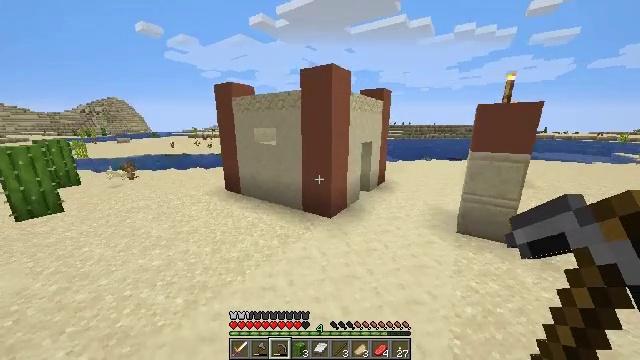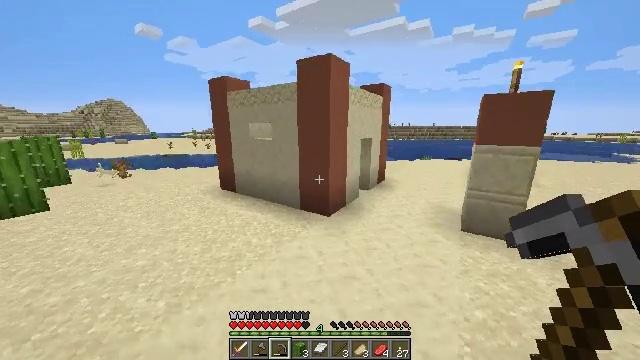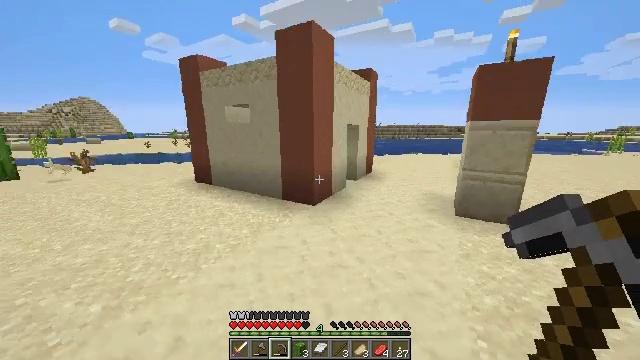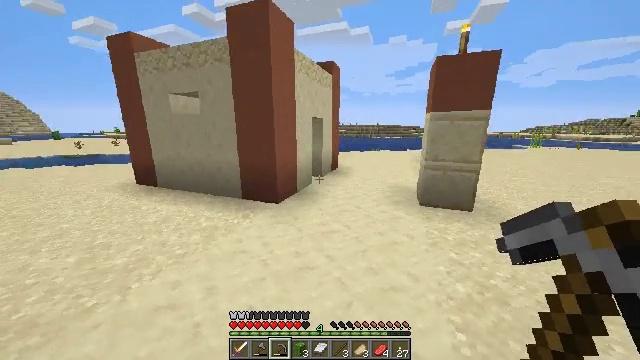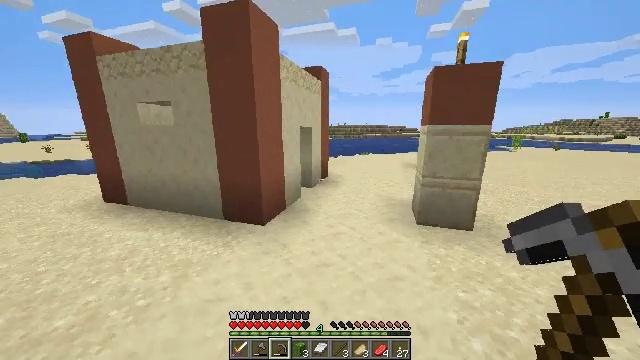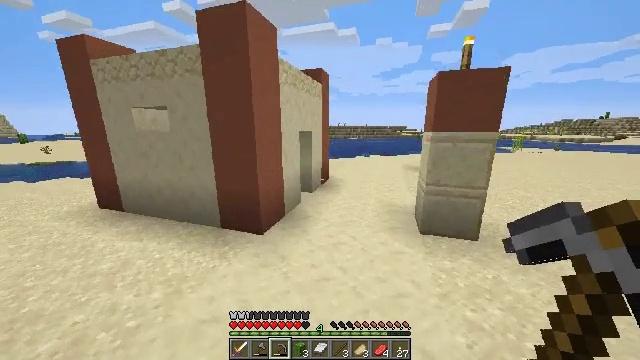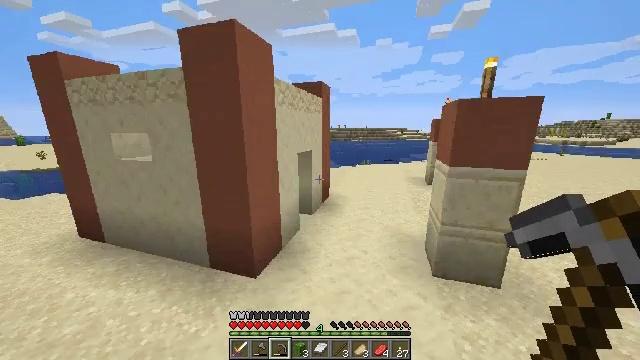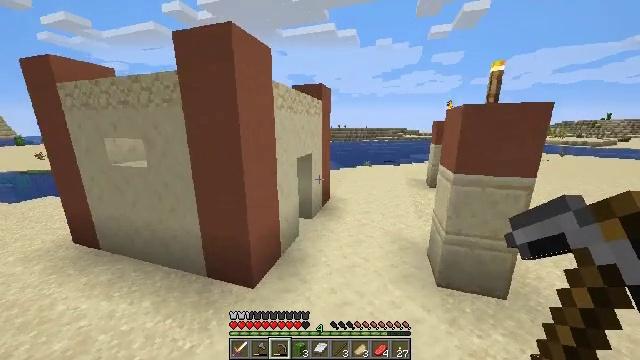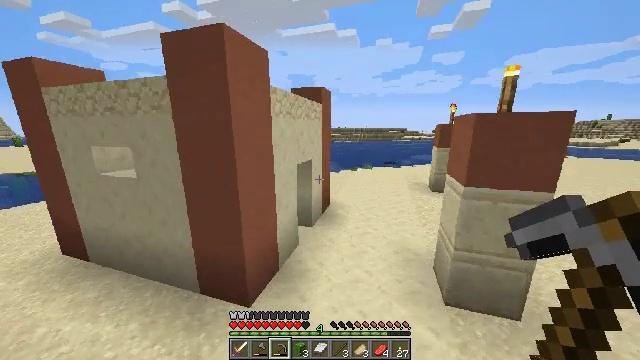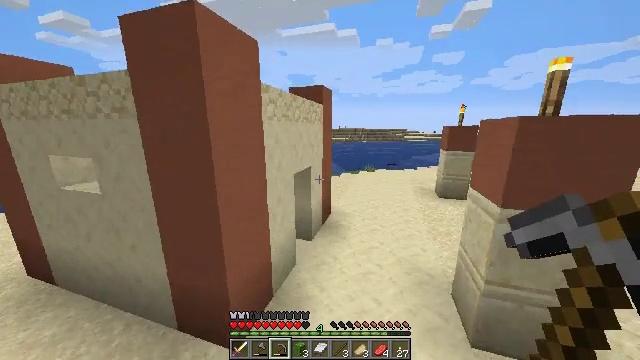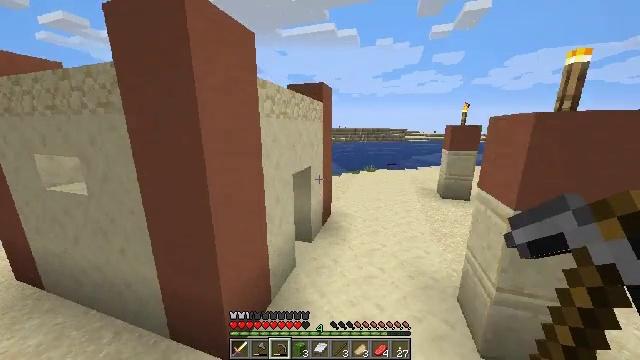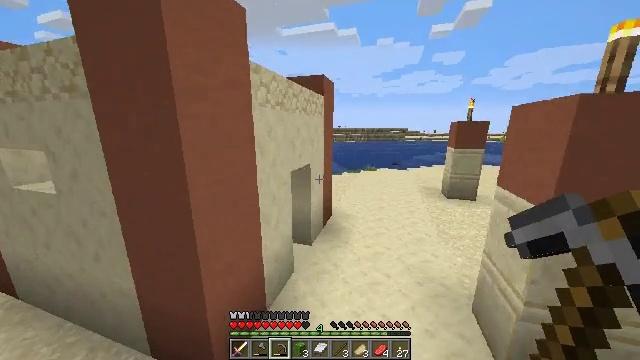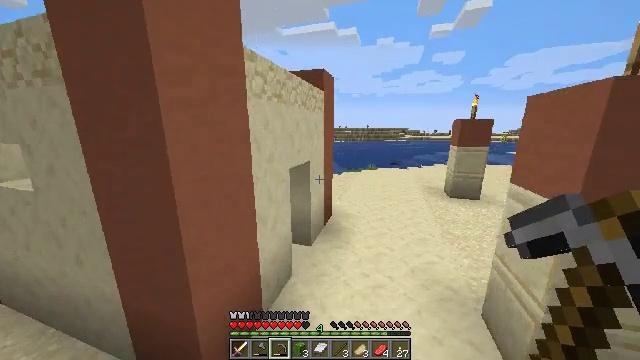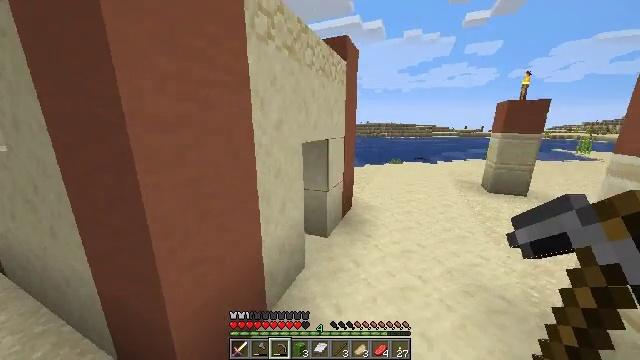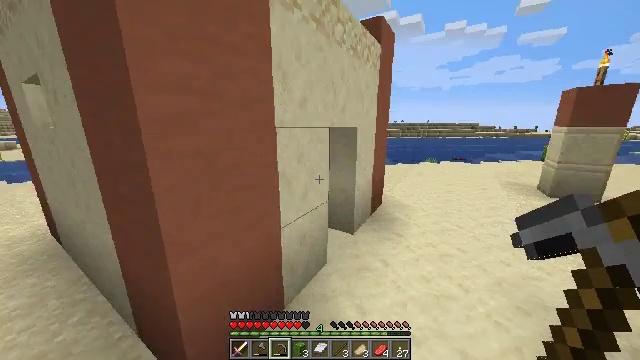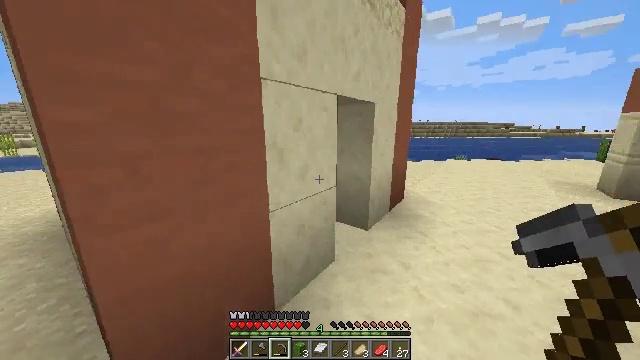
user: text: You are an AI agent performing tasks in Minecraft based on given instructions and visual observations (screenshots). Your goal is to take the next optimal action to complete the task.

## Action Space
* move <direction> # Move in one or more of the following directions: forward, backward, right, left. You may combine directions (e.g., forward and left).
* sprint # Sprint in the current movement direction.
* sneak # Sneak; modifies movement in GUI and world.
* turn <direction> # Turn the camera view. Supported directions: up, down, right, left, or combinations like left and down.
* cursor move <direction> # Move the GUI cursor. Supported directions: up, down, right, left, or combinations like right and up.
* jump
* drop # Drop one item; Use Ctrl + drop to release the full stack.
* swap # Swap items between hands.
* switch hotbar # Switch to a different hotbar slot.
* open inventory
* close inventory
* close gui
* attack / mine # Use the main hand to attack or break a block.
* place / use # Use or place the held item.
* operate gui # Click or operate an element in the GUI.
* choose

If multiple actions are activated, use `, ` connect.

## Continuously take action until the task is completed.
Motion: motion action
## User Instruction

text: Collect cut sandstone by mining it.
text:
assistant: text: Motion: move forward, jump
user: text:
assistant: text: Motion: move forward, turn right, jump
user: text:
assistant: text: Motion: move forward, turn right, jump
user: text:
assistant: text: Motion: move forward, turn right, jump
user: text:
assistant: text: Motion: move forward, jump
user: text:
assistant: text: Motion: move forward, jump
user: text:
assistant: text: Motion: move forward, jump
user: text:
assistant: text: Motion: move forward, jump
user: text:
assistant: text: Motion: move forward, jump
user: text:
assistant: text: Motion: move forward
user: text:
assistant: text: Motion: move forward
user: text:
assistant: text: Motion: move forward and move right
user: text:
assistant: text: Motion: move forward and move right, turn left
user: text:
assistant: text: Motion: move forward and move right, turn left
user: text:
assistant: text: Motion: move forward and move right, turn left
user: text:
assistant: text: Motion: move forward and move right, turn left
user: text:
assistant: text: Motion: move forward and move right, turn left
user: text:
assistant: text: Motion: move forward and move right, turn left
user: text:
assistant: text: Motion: move forward and move right, turn left
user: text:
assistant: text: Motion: move forward and move right, turn left
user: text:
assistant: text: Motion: move forward and move right, turn left
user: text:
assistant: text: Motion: move forward and move right, turn left
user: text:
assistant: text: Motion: move forward and move right, sprint, turn left
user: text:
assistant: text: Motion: move forward, sprint, turn left and down, use / place
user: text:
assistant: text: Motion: move forward, sprint, use / place
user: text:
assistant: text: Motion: move forward, sprint, use / place
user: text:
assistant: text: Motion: move forward, sprint
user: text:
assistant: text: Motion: move forward, sprint
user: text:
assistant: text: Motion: move forward, sprint
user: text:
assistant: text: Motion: move forward, sprint, turn left and down